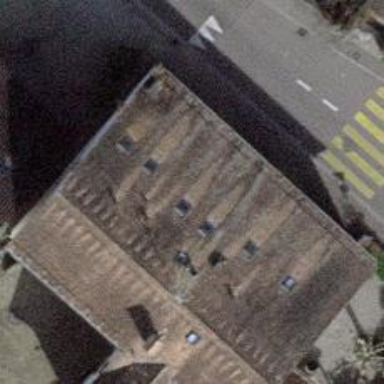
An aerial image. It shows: Restaurant.